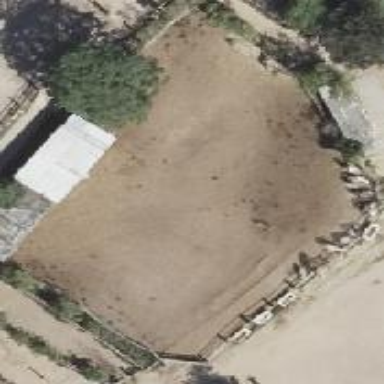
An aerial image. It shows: Equestrian pitch for leisure land use.